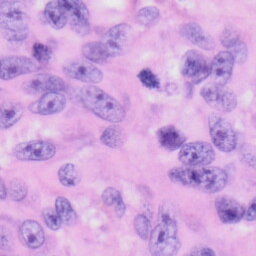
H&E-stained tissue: Skin